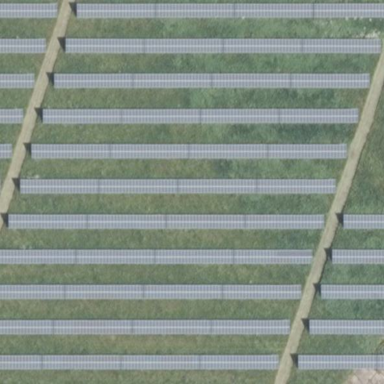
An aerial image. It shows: Solar power generator with photovoltaic panels.